Interaction volume radius: 5 \u00c5
Interaction volume height: 15 \u00c5
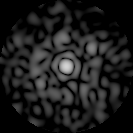
Disorder parameter: 0.8513